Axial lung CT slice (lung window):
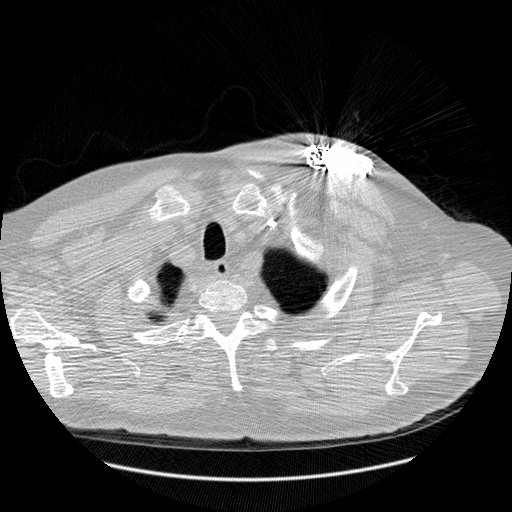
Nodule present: no